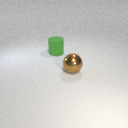
large green rubber cylinder behind large brown metal sphere